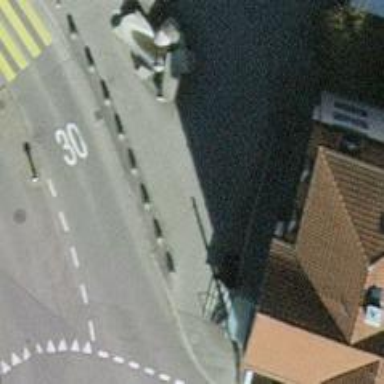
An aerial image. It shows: Bollard.